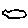
Label: cloud